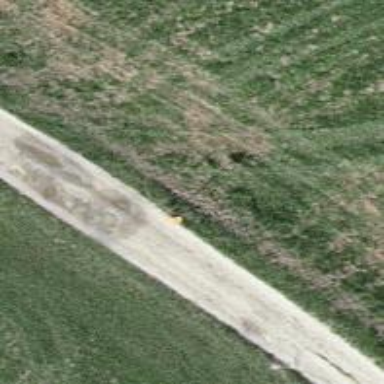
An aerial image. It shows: Pole with roofed pipeline marker.